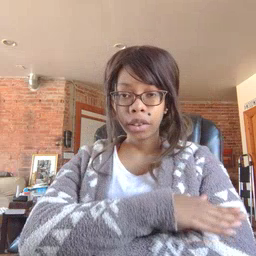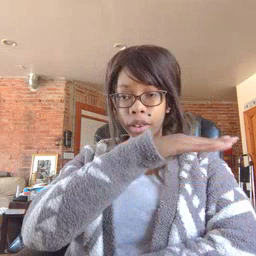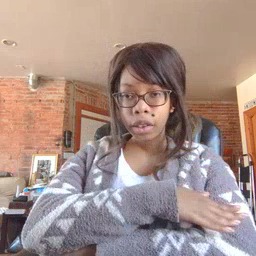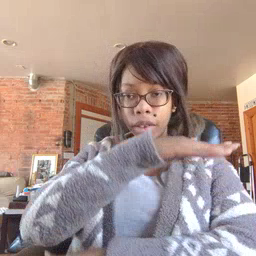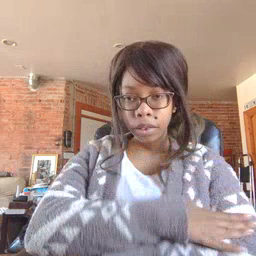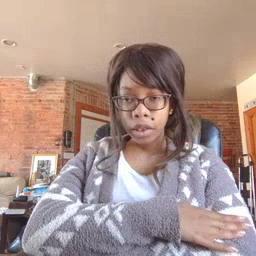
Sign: table